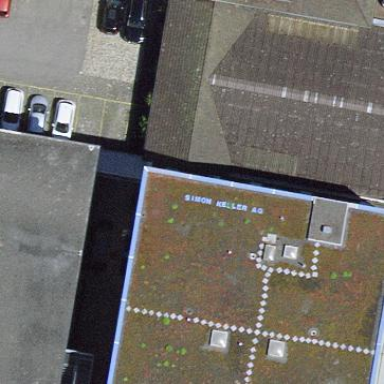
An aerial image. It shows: Commercial building.